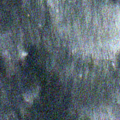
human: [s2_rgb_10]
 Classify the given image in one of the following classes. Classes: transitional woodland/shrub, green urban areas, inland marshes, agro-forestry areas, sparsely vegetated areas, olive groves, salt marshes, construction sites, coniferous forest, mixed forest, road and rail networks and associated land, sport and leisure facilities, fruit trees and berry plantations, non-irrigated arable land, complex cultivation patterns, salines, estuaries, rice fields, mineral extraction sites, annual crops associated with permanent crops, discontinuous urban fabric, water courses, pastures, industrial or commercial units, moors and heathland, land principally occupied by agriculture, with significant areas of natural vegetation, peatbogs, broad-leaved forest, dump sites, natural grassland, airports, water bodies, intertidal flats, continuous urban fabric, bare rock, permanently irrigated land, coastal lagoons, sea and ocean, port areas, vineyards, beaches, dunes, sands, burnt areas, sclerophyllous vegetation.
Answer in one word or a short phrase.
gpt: water bodies